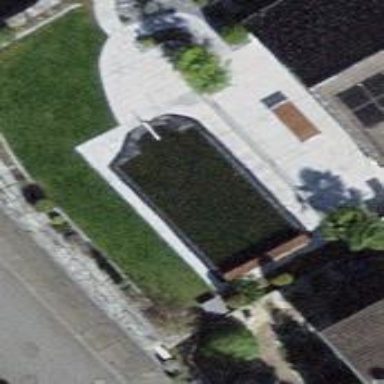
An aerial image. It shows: Swimming pool located in leisure land.